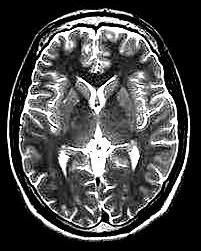
Label: notumor